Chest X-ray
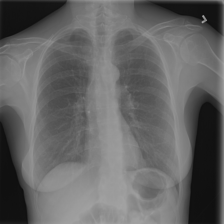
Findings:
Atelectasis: negative
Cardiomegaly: negative
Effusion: negative
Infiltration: negative
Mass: negative
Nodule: negative
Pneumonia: negative
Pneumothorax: negative
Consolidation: negative
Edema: negative
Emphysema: negative
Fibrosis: negative
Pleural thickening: negative
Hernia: negative